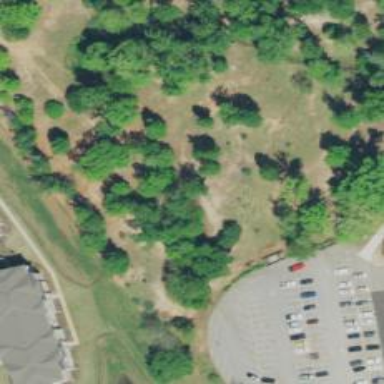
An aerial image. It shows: Disc golf basket.